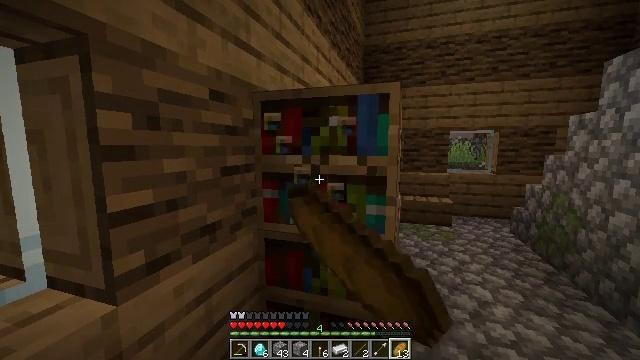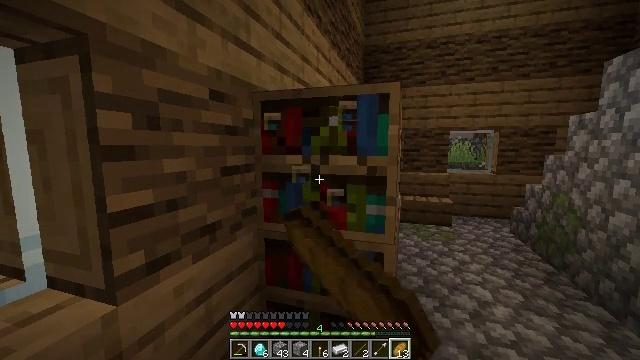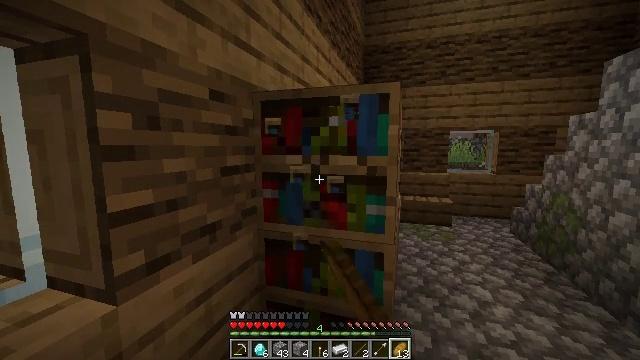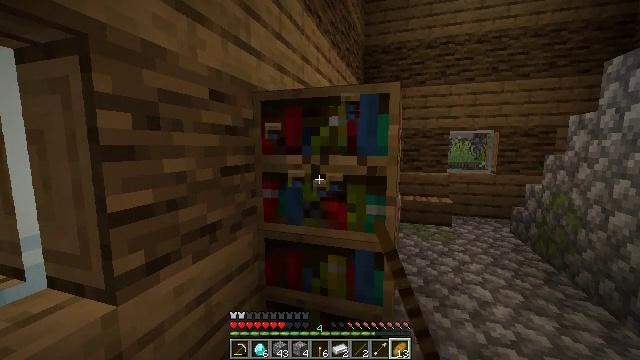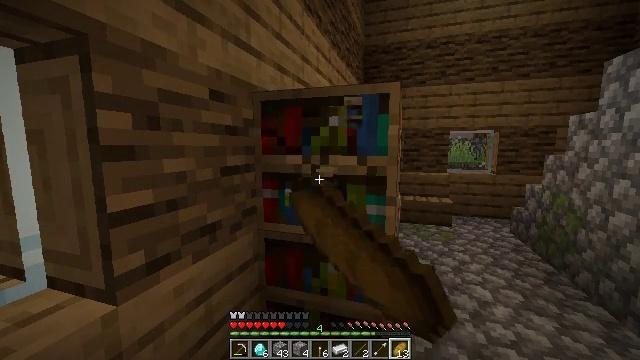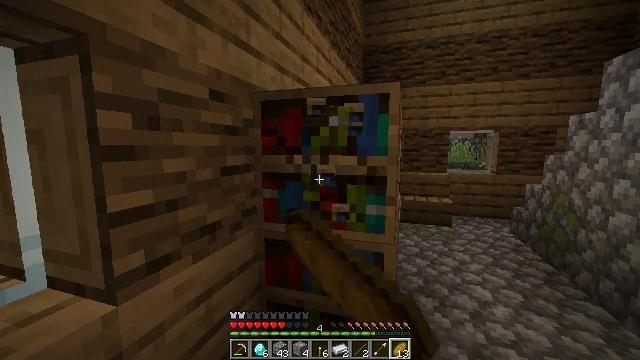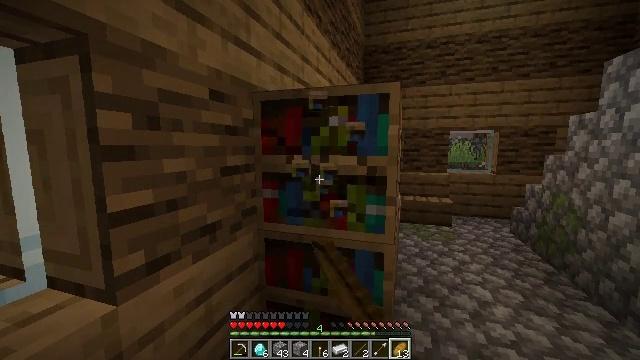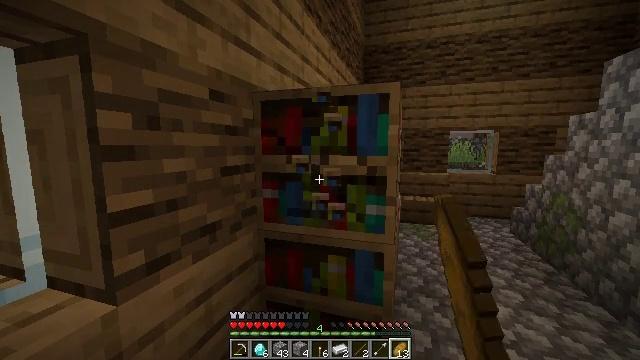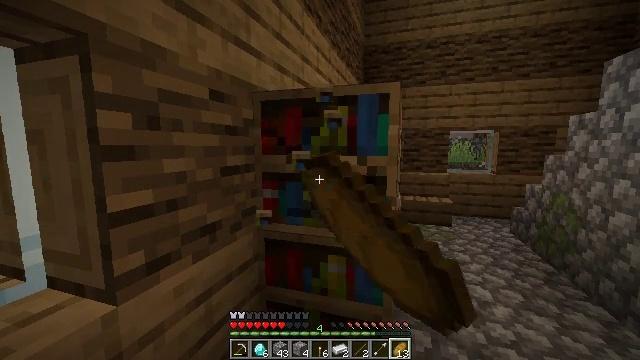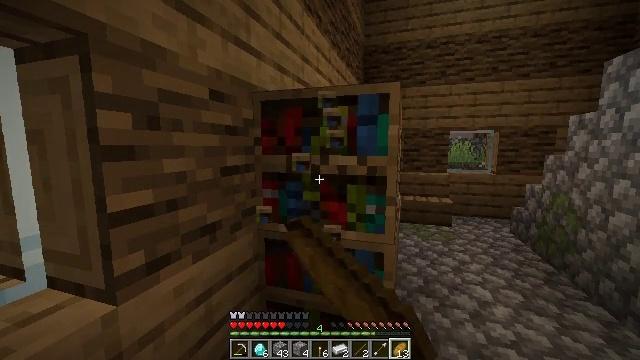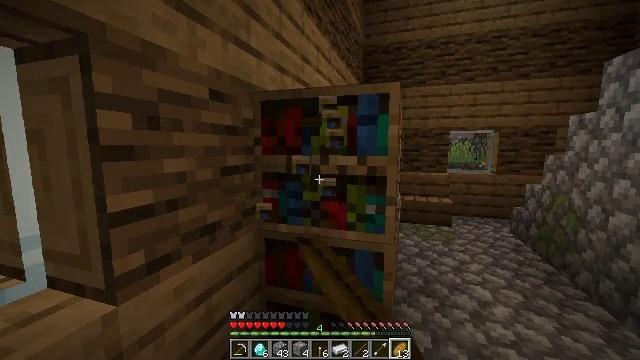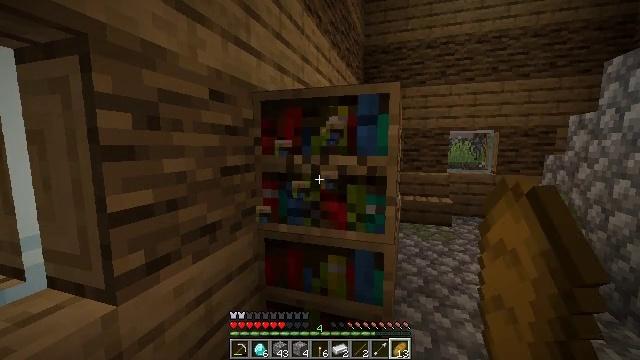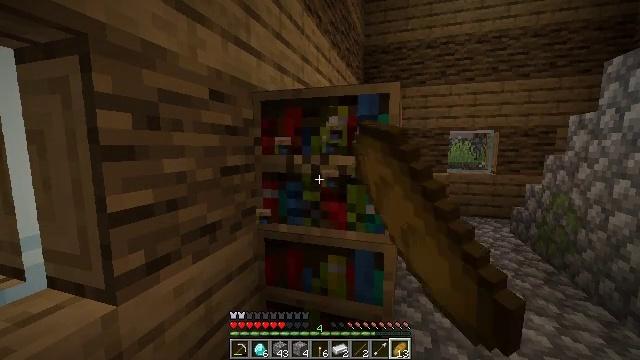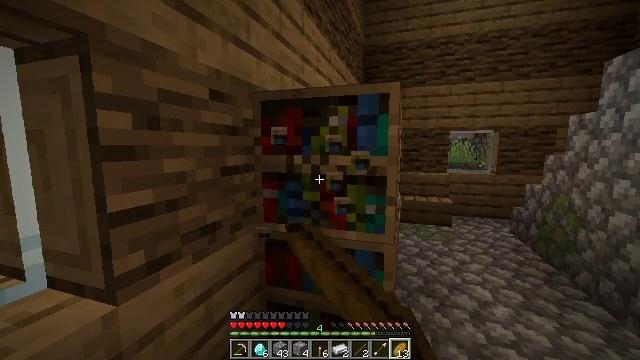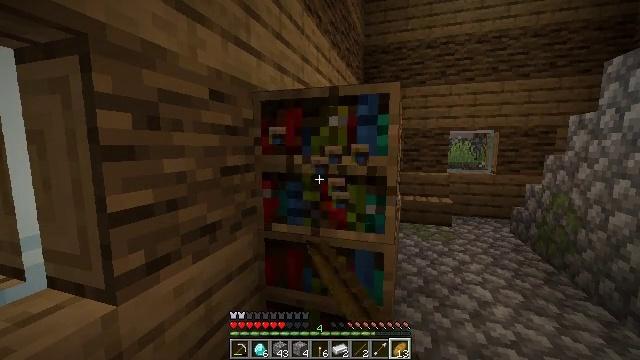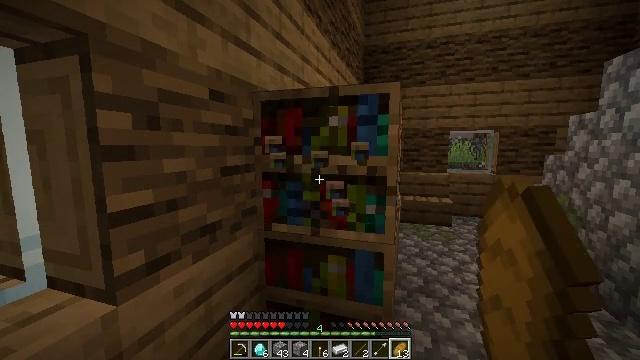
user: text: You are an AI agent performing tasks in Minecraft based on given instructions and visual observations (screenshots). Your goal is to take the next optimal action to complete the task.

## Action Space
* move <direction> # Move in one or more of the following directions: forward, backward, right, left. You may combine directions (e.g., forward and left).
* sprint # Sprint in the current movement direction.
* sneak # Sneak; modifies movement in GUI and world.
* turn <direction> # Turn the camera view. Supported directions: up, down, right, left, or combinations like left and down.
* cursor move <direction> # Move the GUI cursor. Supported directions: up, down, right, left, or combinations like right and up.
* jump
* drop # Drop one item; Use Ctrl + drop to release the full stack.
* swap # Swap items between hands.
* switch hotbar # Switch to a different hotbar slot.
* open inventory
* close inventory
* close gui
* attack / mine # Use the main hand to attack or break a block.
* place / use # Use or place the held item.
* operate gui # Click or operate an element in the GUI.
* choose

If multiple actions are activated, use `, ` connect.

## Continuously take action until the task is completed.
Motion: motion action
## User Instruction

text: Attack the bookshelf to recycle it.
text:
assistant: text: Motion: attack / mine
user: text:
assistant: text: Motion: attack / mine
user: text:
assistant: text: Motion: attack / mine
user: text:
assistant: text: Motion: attack / mine
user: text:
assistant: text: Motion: attack / mine
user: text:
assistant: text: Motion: attack / mine
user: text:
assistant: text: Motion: attack / mine
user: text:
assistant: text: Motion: attack / mine
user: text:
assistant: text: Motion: attack / mine
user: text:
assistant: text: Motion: attack / mine
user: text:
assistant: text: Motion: attack / mine
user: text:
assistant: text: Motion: attack / mine
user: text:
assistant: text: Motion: attack / mine
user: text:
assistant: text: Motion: attack / mine
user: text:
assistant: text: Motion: attack / mine
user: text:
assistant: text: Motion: attack / mine
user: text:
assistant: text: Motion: attack / mine
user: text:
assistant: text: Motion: attack / mine
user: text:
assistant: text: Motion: move forward, attack / mine
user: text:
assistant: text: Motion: move forward, attack / mine
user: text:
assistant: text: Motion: move forward, attack / mine
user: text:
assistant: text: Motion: move forward, attack / mine
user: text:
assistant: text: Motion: attack / mine
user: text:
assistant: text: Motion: turn right and down, attack / mine
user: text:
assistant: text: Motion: turn right and down, attack / mine
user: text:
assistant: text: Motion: turn right and down, attack / mine
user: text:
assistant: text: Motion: turn right and down, attack / mine
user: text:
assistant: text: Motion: turn down, attack / mine
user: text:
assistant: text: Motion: turn down, attack / mine
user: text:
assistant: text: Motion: attack / mine